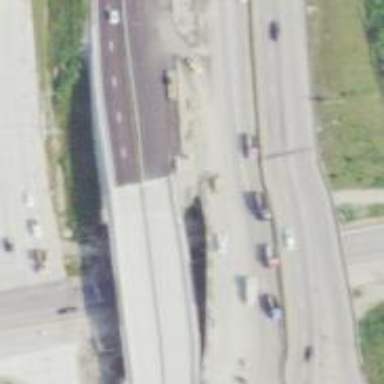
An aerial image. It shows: Bridge over motorway.